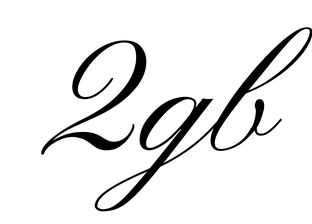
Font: PinyonScript-Regular